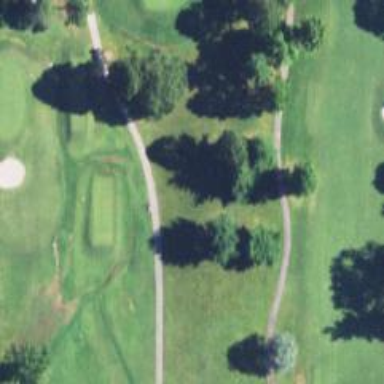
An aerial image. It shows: Path for both road and golf.